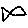
Label: fish